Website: walmart
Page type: payment
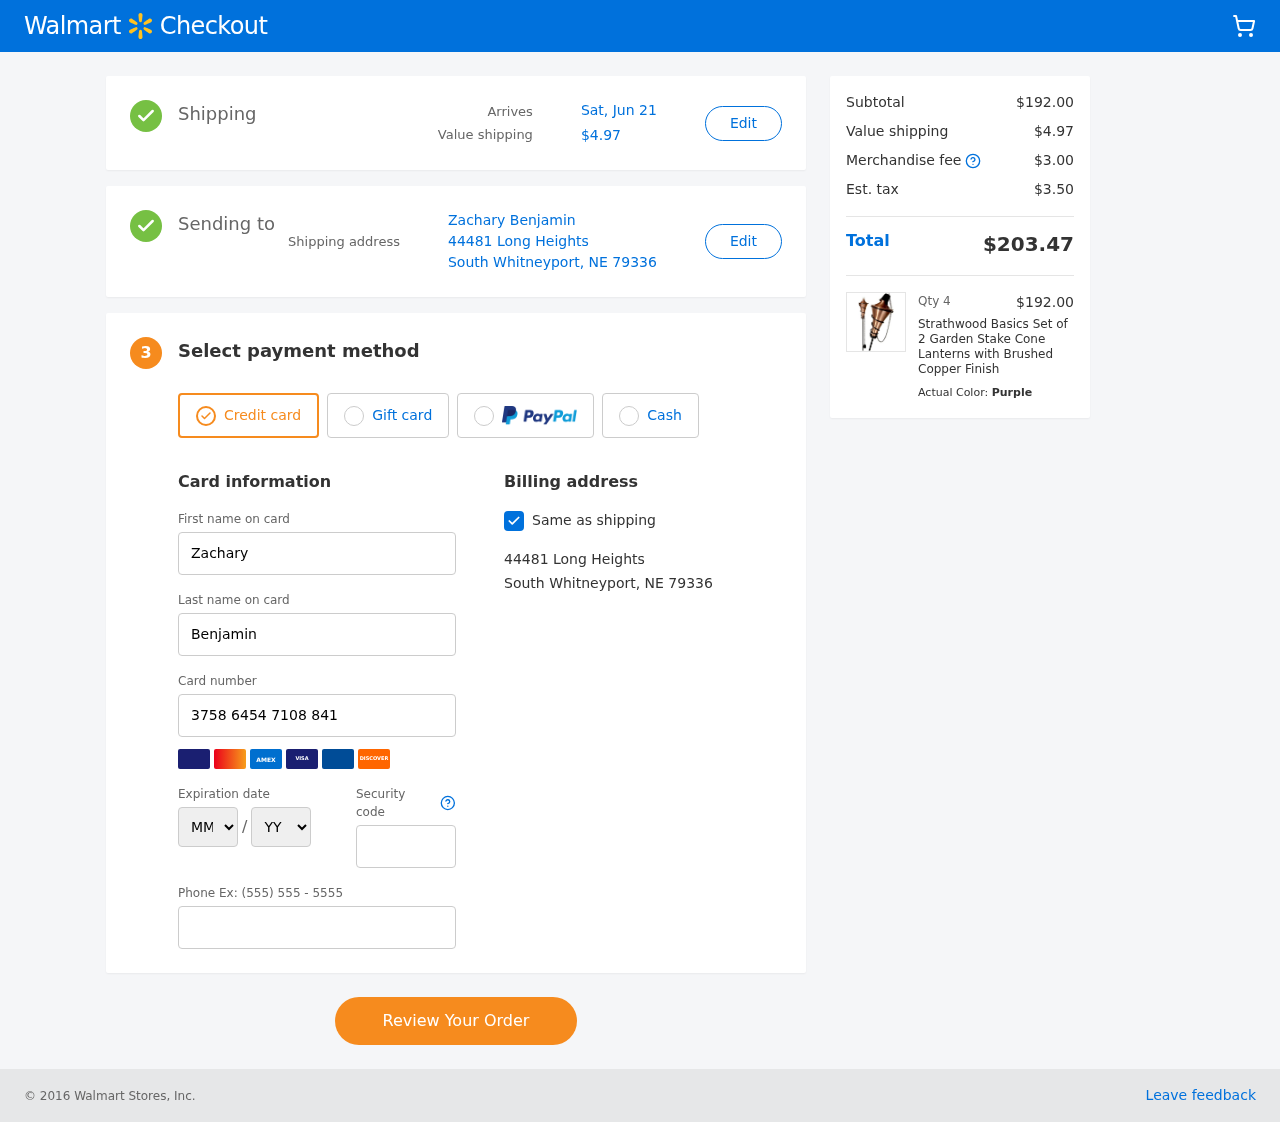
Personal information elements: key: PII_CARD_EXPIRY_MONTH
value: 11
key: PII_CARD_EXPIRY_YEAR
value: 27
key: PII_CITY_STATE_ZIP
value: South Whitneyport, NE 79336
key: PII_FULLNAME
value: Zachary Benjamin
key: PII_STREET
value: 44481 Long Heights
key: PII_FIRSTNAME
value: Zachary
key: PII_LASTNAME
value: Benjamin
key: PII_CARD_NUMBER
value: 3758 6454 7108 841
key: PII_CARD_CVV
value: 1866
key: PII_PHONE
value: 4819271632
Product elements: key: PRODUCT1_NAME
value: Strathwood Basics Set of 2 Garden Stake Cone Lanterns with Brushed Copper Finish
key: PRODUCT1_PRICE
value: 48
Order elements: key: ORDER_DELIVERY_DATE
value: Sat, Jun 21
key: ORDER_SHIPPING_COST
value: $4.97
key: ORDER_SUBTOTAL
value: $192.00
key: ORDER_MERCHANDISE_FEE
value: $3.00
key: ORDER_TAX
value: $3.50
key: ORDER_TOTAL
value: $203.47
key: ORDER_NUM_ITEMS
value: Qty 4